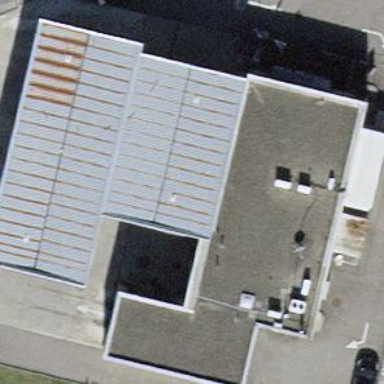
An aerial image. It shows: Commercial building.